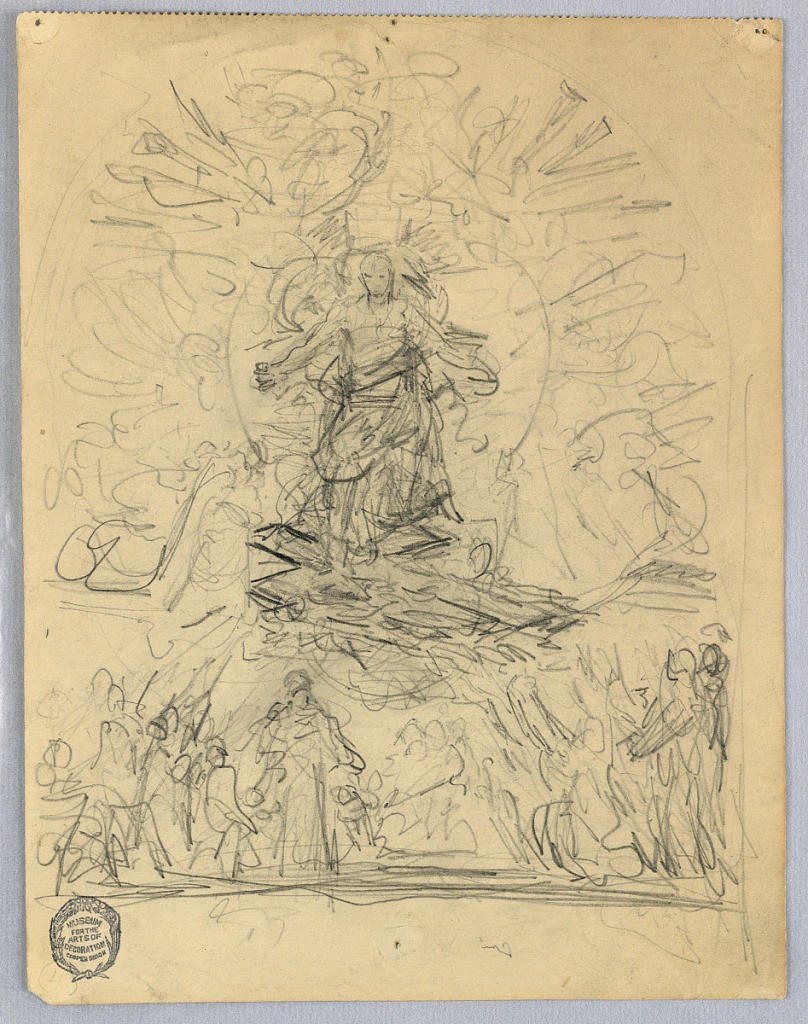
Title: Sketch of Figure on a Cross
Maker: Francis Augustus Lathrop, American, 1849–1909
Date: ca. 1895
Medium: Graphite on paper
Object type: Drawing
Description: Christ standing on a cross, arms outstretched, looking down, as if from a cloud. Crowds below.